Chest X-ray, PA view. Patient: 40 years old, sex M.
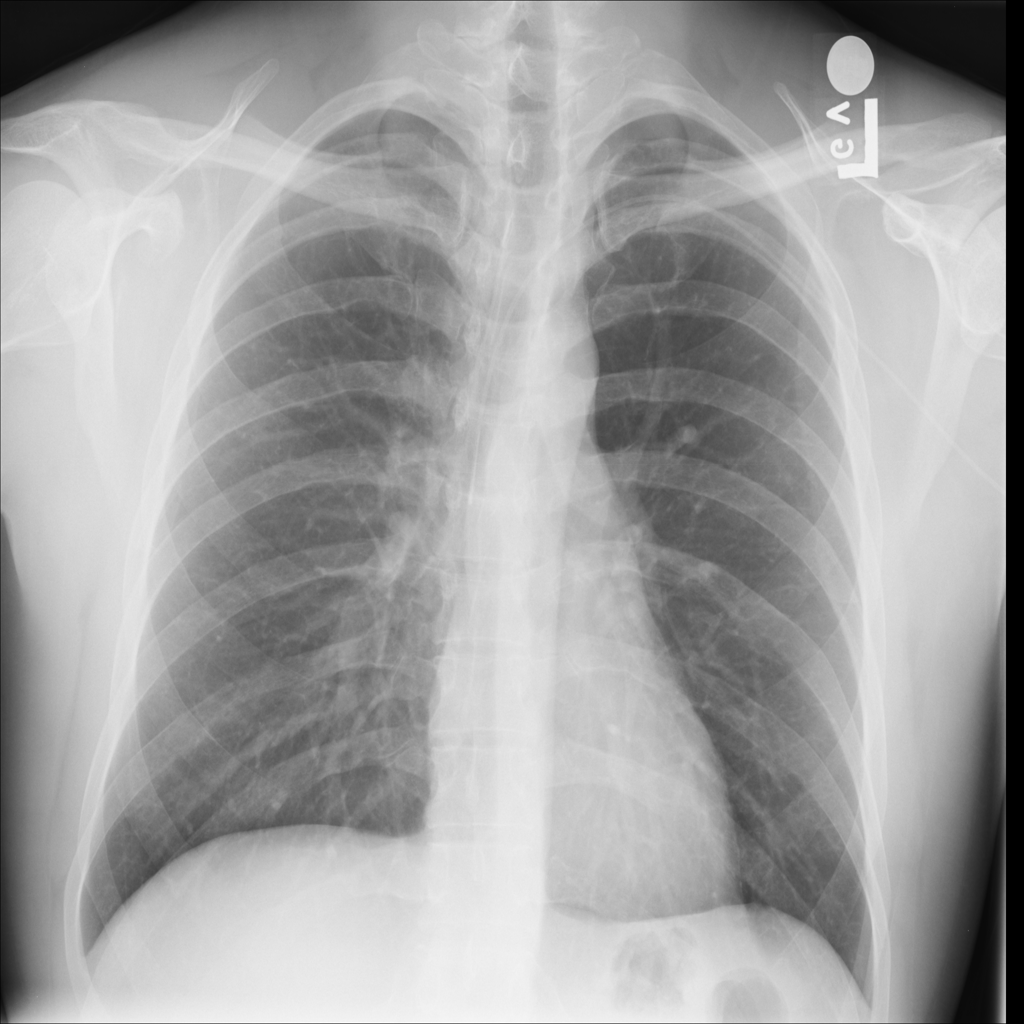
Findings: No Finding